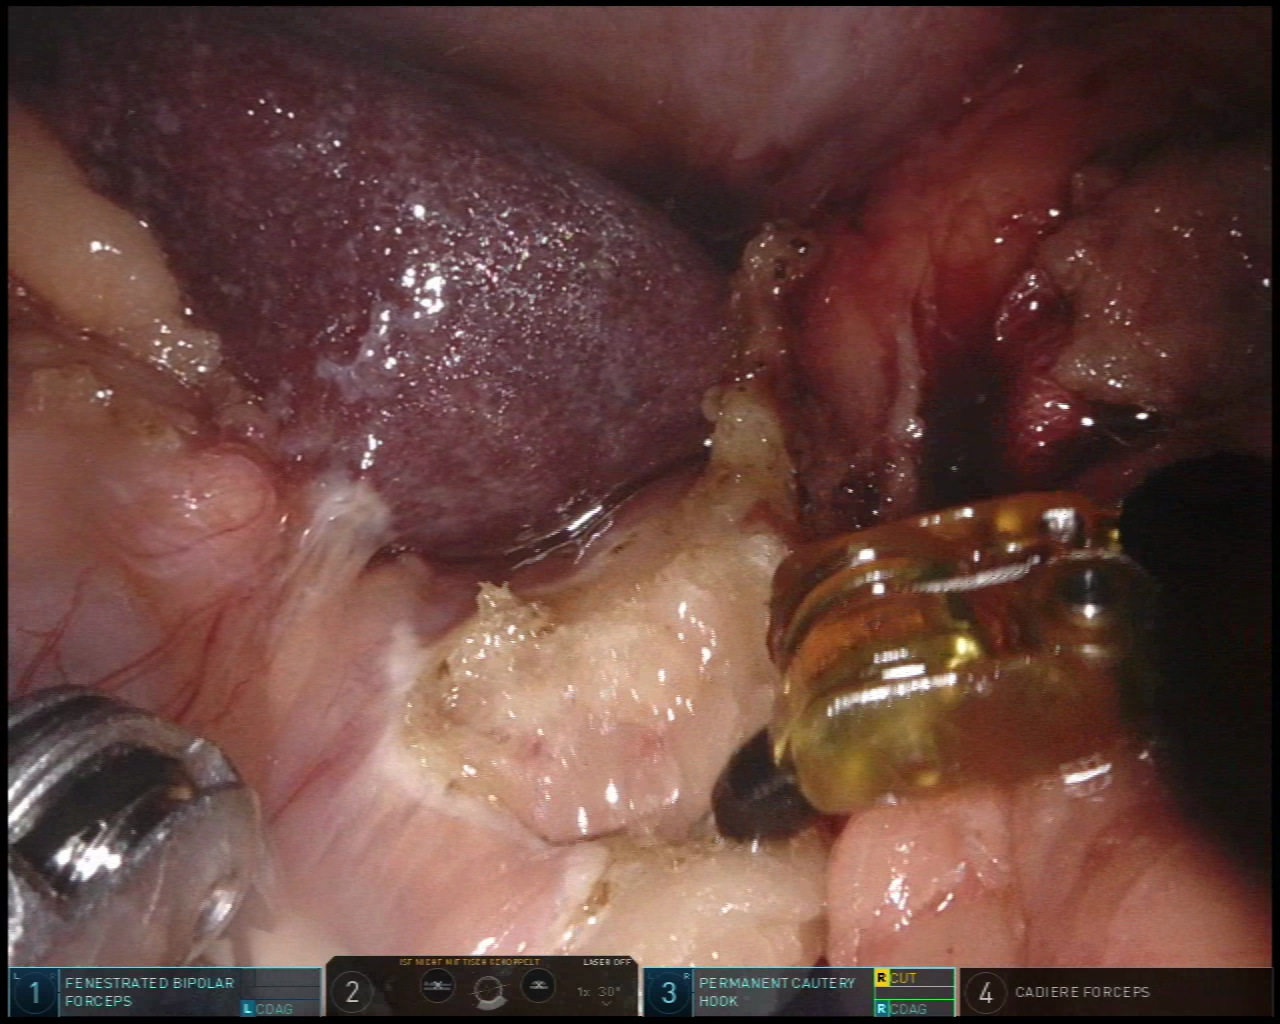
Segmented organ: spleen
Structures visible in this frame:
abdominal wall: yes
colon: yes
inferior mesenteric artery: no
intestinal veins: no
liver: no
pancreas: no
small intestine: no
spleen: yes
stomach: no
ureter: no
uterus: no
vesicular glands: no